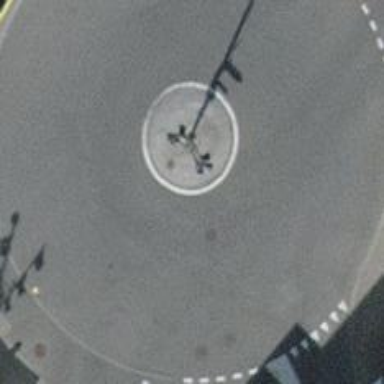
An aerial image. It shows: Guidepost with high mast lamp mount.